Question:
I am trying to run my celcius.py file but I don't know what to type in the command line...
When I type Python celcius.py it does not work:
I get the following message:
'''
>>> python celcius.py
File "<stdin>", line 1
python celcius.py
^
SyntaxError: invalid syntax
>>>
'''
When I open it the program with the Python IDLE GUI it runs the program and closes the program before I can see it. I read somewhere that it won't close if you run it from the command line.
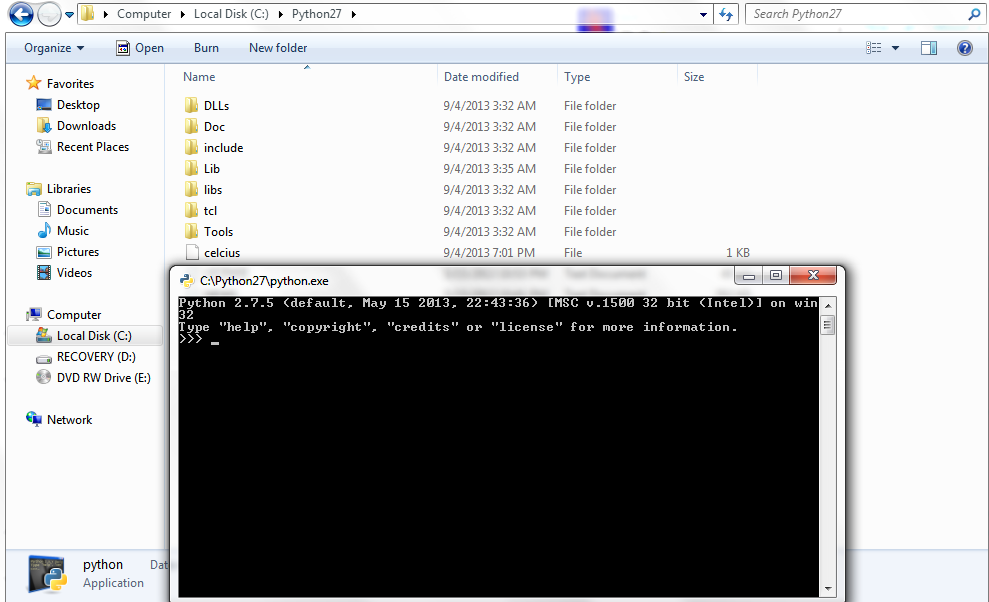
Answer: You need to type "python celsius.py" in the windows command prompt, rather than the Python command prompt; this only works straight away if the Python directory is in your PATH. It probably isn't, so you need to use this instead: 'C:\Python27\python.exe celsius.py'.
Because celsius for you is in the same folder as python, you can do this as well:
'''
CD C:\Python27
python.exe celsius.py
'''
In general, change the directory (CD) to where your file is stored, then run 'C:\Python27\python.exe <filename>'
Double-clicking is generally easier in Windows, though, assuming it is set up to do that (it normally is unless you change it back)